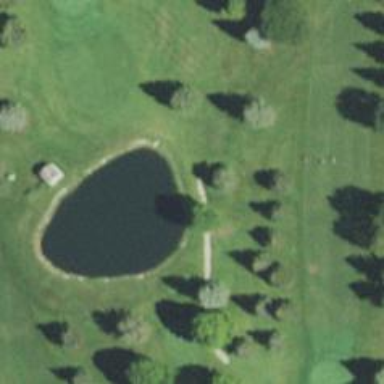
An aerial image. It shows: Golf tee.